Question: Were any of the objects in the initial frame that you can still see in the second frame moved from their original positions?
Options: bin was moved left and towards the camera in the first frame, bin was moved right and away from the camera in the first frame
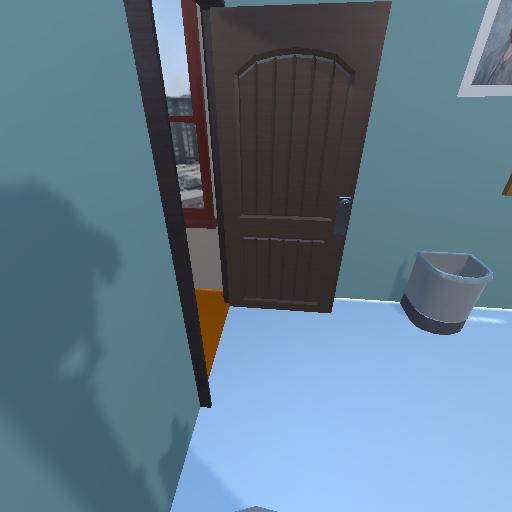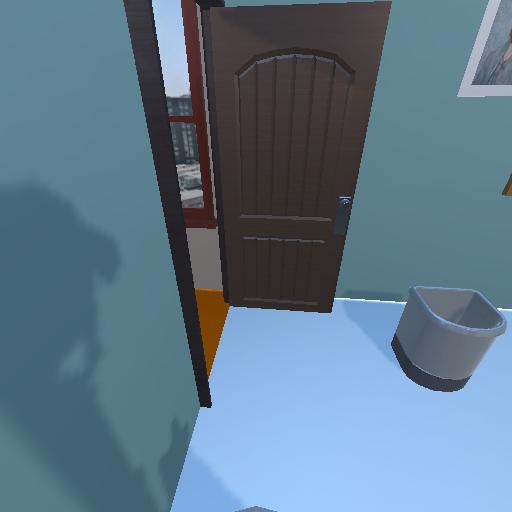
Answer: bin was moved left and towards the camera in the first frame